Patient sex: F
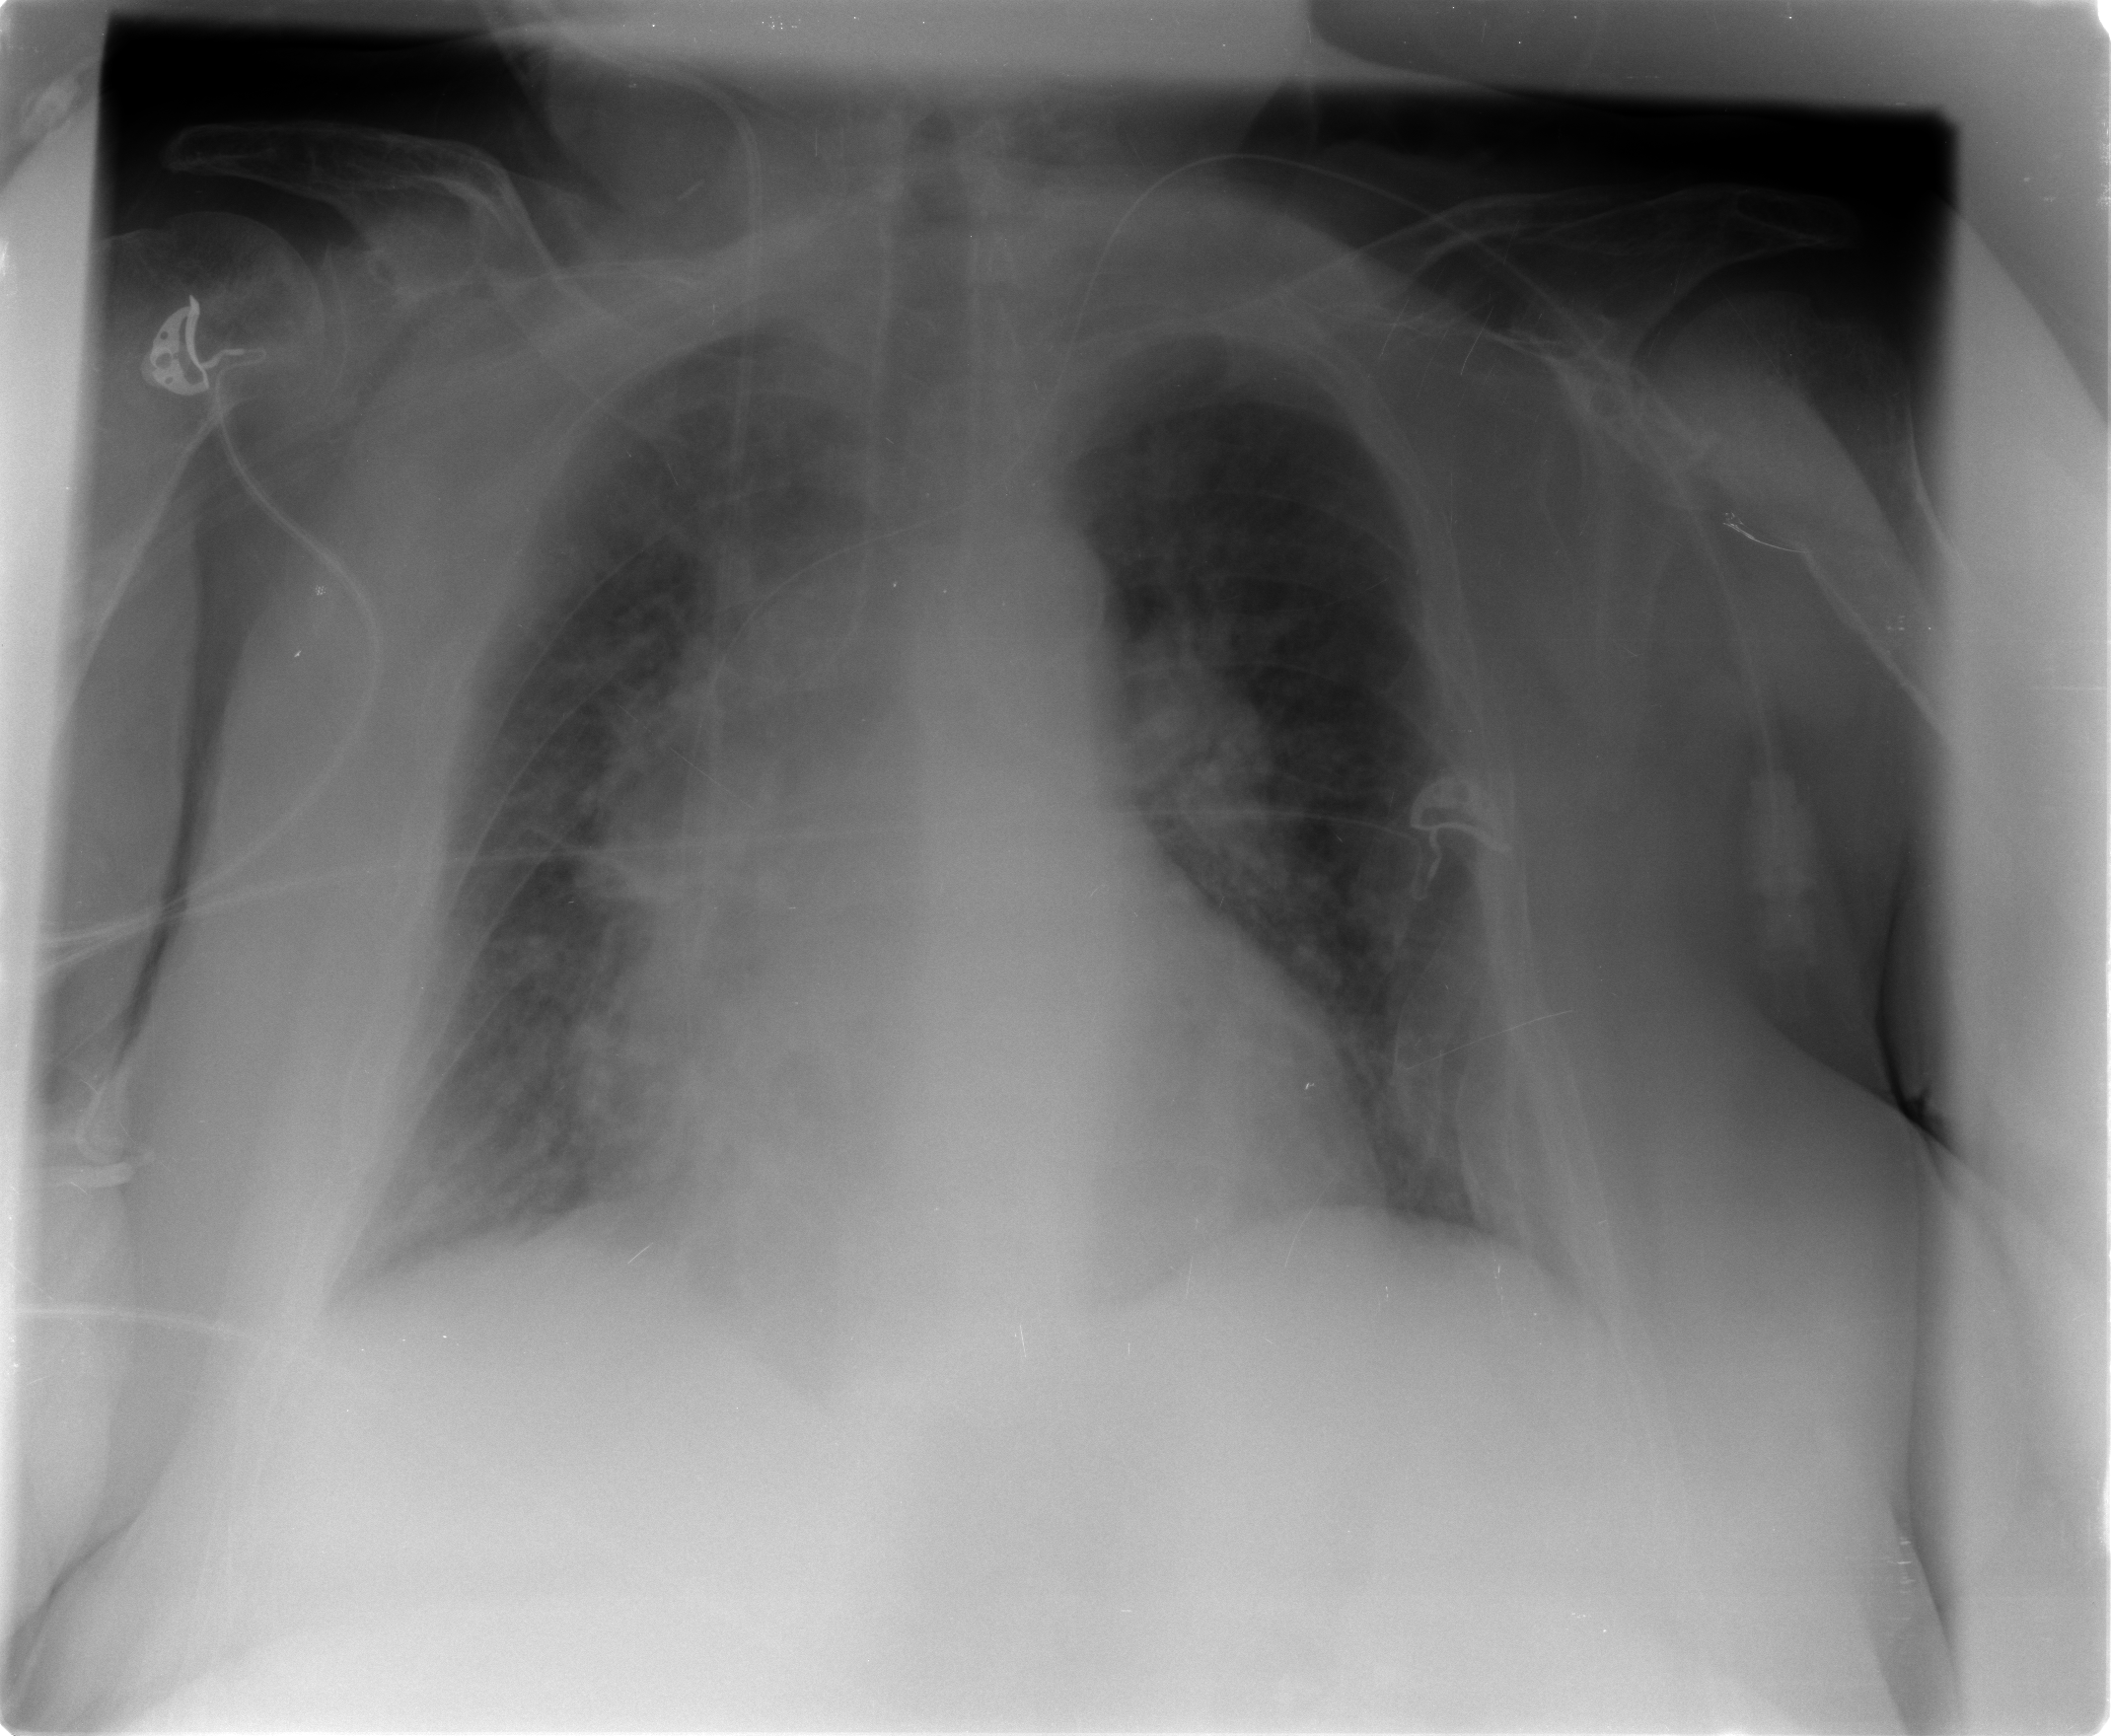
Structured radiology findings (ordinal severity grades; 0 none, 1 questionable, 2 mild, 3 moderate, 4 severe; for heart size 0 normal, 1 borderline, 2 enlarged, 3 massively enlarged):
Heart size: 2
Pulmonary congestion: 3
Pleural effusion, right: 0
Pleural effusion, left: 0
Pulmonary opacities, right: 2
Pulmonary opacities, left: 2
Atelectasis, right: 2
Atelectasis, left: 0